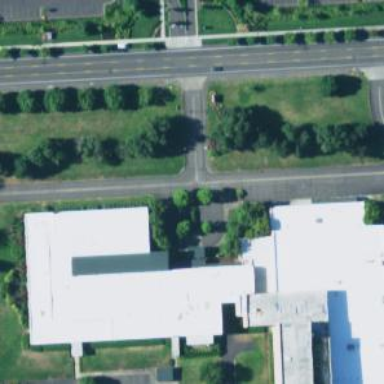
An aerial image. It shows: Office building.